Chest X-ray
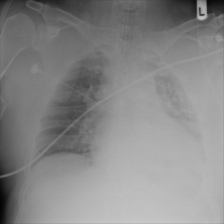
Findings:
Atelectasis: negative
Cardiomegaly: negative
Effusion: negative
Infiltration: positive
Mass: negative
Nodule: negative
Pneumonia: negative
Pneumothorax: negative
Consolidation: negative
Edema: negative
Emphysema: negative
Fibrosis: negative
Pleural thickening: negative
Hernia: negative